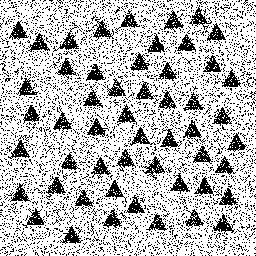
Squares: 0
Triangles: 52
Stars: 0
Total shapes: 52